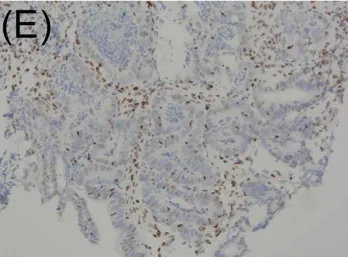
Immunohistochemical staining for DNA mismatch repair-related proteins (MMR proteins MLH1, MSH2, MSH6, and . (E) Lack of nuclear expression of MSH6 protein.
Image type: pathology (immunostaining)